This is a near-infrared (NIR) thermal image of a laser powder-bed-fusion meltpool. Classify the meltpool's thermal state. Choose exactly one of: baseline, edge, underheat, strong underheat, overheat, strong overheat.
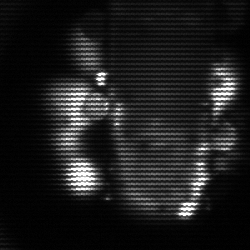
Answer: strong underheat